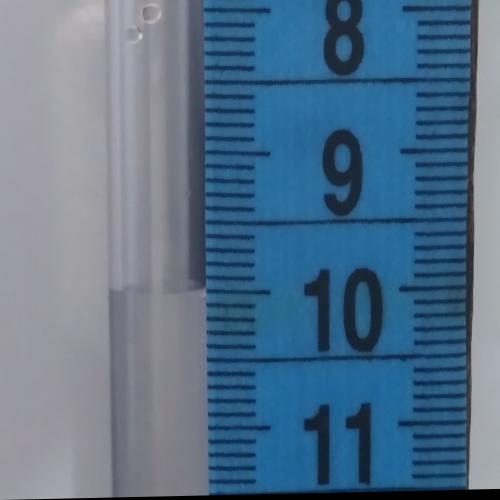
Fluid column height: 10.0 cm